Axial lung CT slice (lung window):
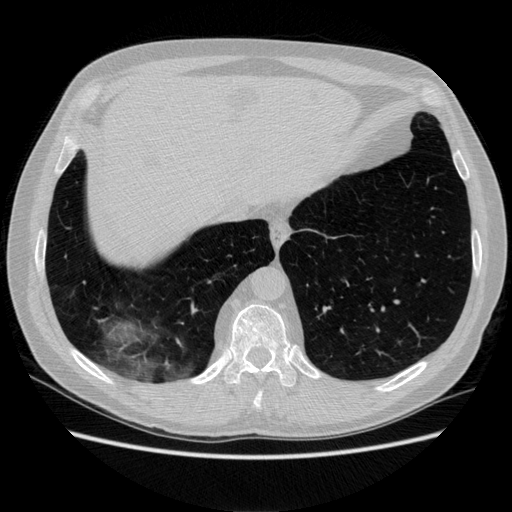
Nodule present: no